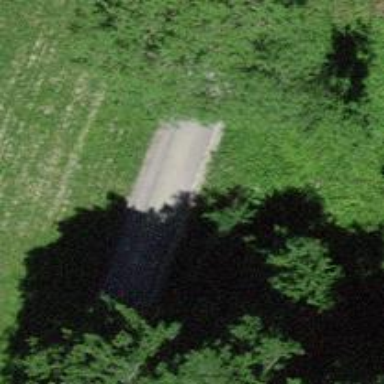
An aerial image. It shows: Bench for seating.